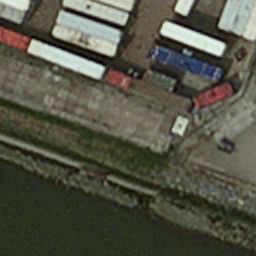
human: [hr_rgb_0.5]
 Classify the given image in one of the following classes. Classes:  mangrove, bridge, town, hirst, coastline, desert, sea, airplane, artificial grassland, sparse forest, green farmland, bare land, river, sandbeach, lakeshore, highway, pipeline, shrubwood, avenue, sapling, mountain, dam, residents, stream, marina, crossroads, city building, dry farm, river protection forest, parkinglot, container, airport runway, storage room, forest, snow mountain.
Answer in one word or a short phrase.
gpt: container